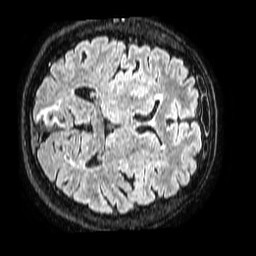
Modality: FLAIR
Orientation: axial
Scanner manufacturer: philips
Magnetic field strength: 1.5 T
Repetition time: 4.8 s
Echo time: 0.3 s